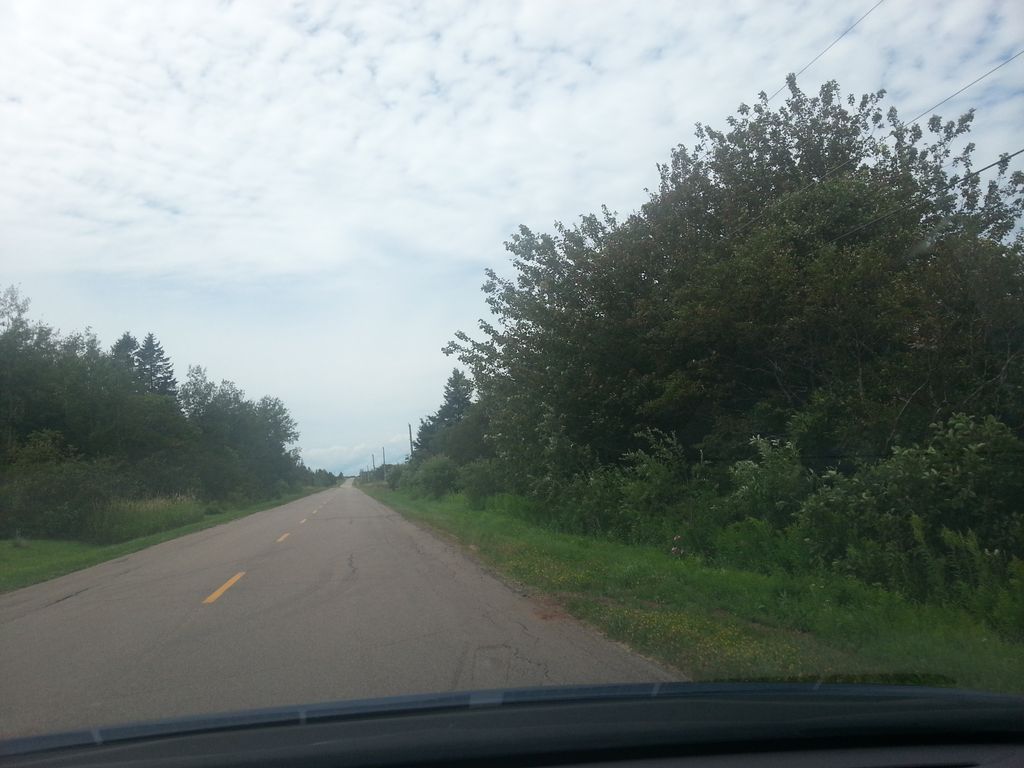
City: charlottetown